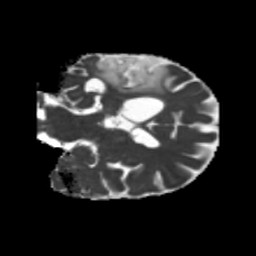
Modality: MD
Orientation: coronal
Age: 64
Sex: male
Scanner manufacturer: siemens
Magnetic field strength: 3 T
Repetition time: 5.25 s
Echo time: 0.08 s